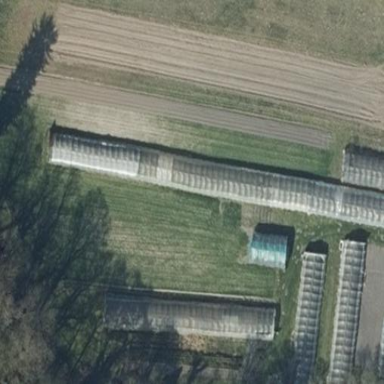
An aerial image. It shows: Greenhouse.